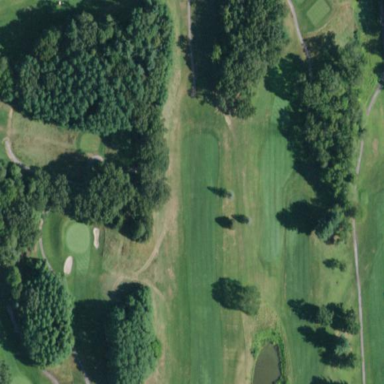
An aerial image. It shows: Golf pitch for leisure land.